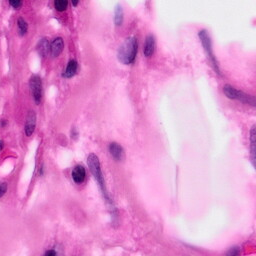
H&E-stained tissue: Pancreatic